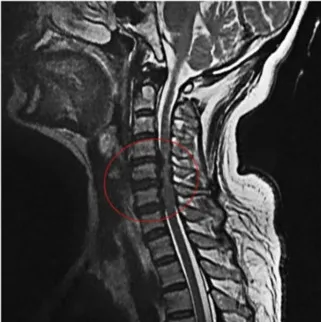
MRI images and Radiographic before treatment. (A) Cervical magnetic resonance imaging showed C3-C7 cervical disk herniation associated with spinal stenosis that cause the spinal cord persistent oppression.
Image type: radiology (mri)